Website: home-depot
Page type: delivery-shipping
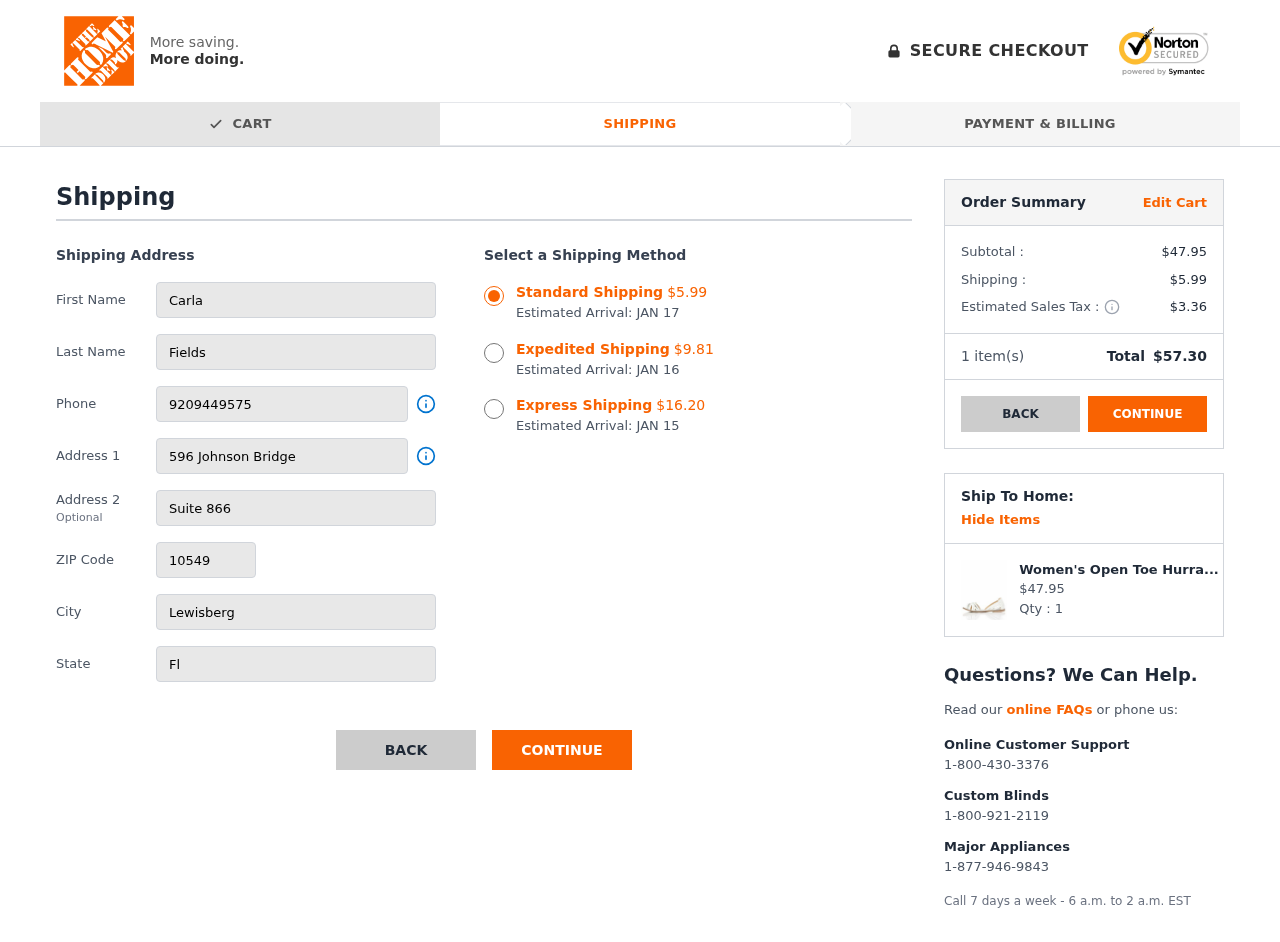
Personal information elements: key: PII_CITY
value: Lewisberg
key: PII_FIRSTNAME
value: Carla
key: PII_LASTNAME
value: Fields
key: PII_PHONE
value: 9209449575
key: PII_POSTCODE
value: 10549
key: PII_STATE
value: Florida
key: PII_STREET
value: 596 Johnson Bridge
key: PII_STREET2
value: Suite 866
Product elements: key: PRODUCT1_NAME
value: Women's Open Toe Hurrache, White, 6 UK
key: PRODUCT1_PRICE
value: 47.95
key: PRODUCT1_QUANTITY
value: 1
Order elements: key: ORDER_SHIPPING_COST_STANDARD
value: $5.99
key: ORDER_DELIVERY_DATE
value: JAN 17
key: ORDER_SHIPPING_COST_EXPEDITED
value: $9.81
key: ORDER_DELIVERY_DATE_EXPEDITED
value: JAN 16
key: ORDER_SHIPPING_COST_EXPRESS
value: $16.20
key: ORDER_DELIVERY_DATE_EXPRESS
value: JAN 15
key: ORDER_SUBTOTAL
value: $47.95
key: ORDER_SHIPPING_COST
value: $5.99
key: ORDER_TAX
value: $3.36
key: ORDER_NUM_ITEMS
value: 1
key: ORDER_TOTAL
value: $57.30